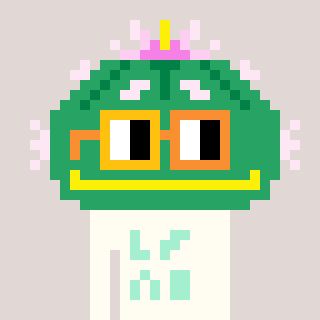
a pixel art character with square yellow and orange glasses, a peyote-shaped head and a grayscale-colored body on a warm background